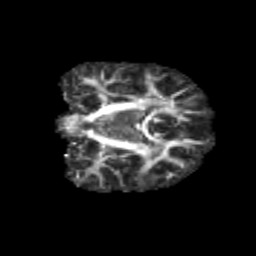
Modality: FA
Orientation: coronal
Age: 9
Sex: male
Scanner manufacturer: siemens
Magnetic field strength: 3 T
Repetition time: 3.8 s
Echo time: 0.07 s